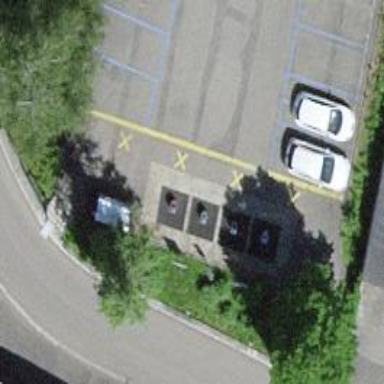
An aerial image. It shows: Recycling container for recycling.